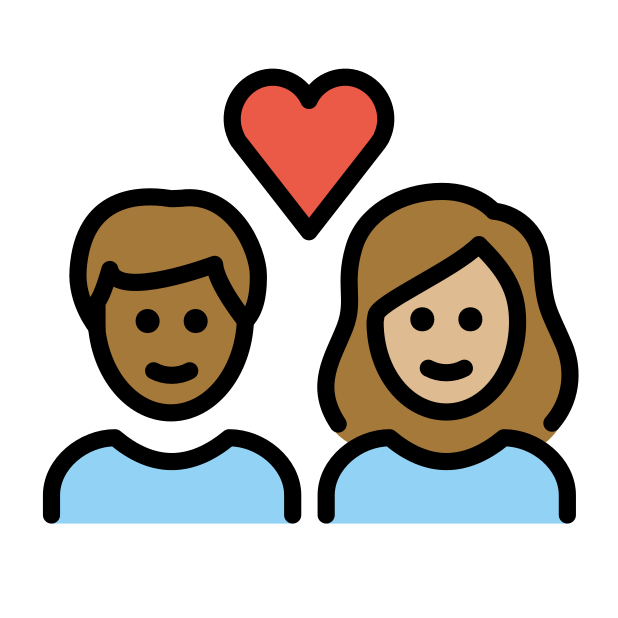
couple with heart: woman, man, medium-dark skin tone, medium-light skin tone